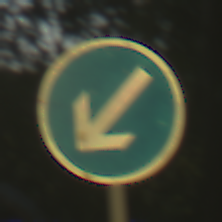
Verkehrszeichen: VorgeschriebeneVorbeifahrtLinks
Umgebung: Outdoor, Suburban
Tageszeit: SunriseSunset
Wetter: Clear
Licht: Natural
Jahreszeit: NotSpecified
Kontrast: HighContrast